Aerial crown-view tile of a tropical tree (Barro Colorado Island, Panama), acquired 20250616:
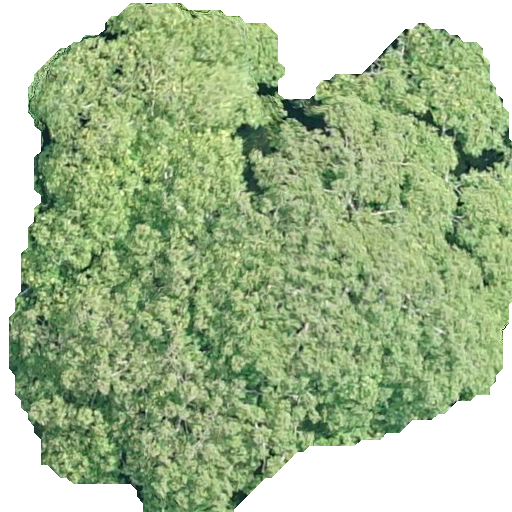
Species: Dipteryx oleifera
GBIF accepted scientific name: Dipteryx oleifera
Crown area: 298.191 m²